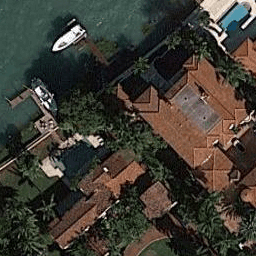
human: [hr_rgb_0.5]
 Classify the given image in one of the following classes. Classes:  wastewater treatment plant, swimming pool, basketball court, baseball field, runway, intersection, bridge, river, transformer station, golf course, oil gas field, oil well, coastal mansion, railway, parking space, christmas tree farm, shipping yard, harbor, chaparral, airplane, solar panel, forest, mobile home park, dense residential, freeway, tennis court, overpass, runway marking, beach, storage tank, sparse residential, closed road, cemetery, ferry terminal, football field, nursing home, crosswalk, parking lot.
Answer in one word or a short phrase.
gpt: coastal mansion